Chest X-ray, PA view. Patient: 79 years old, sex F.
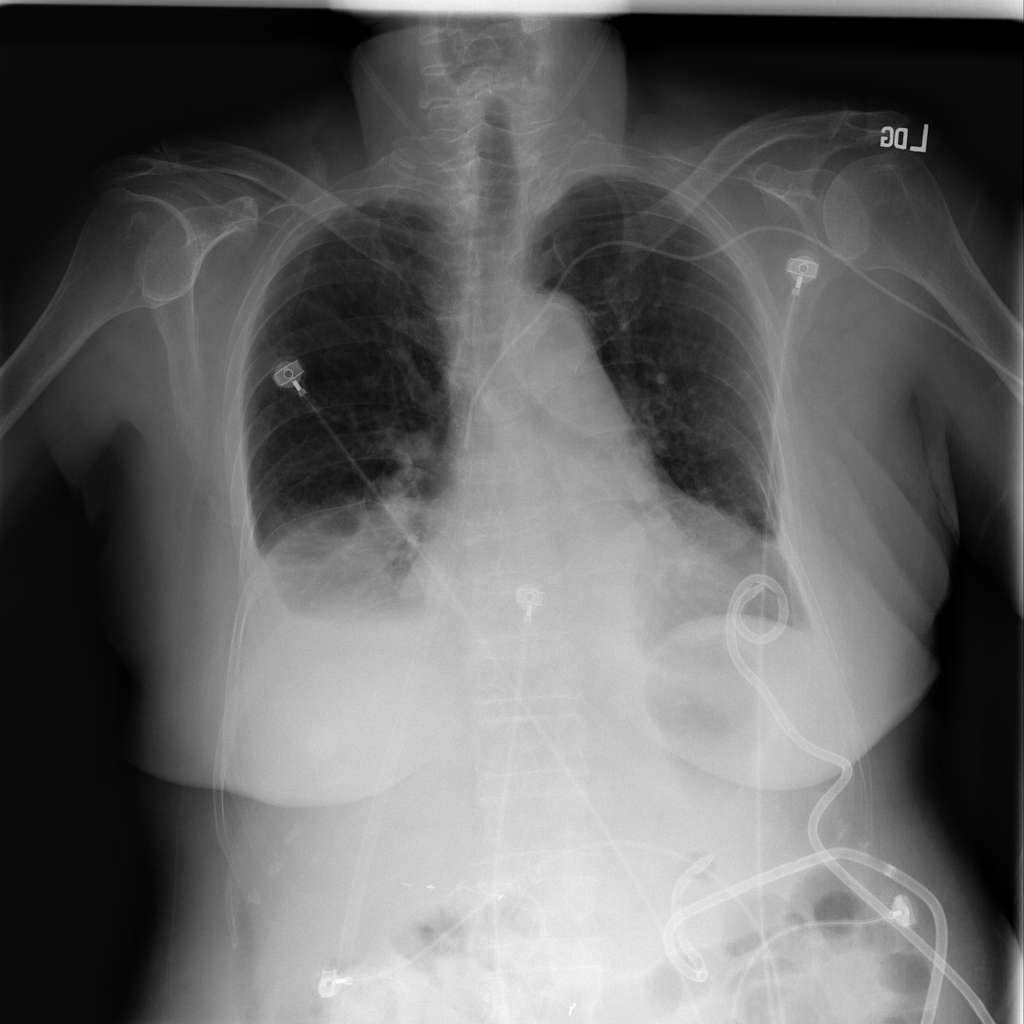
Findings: Effusion, Pneumothorax